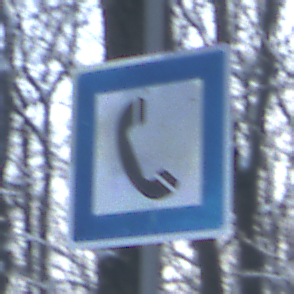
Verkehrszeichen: Fernsprecher
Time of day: MorningAfternoon
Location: Outdoor (Nature)
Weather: Clear
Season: Winter
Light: Natural